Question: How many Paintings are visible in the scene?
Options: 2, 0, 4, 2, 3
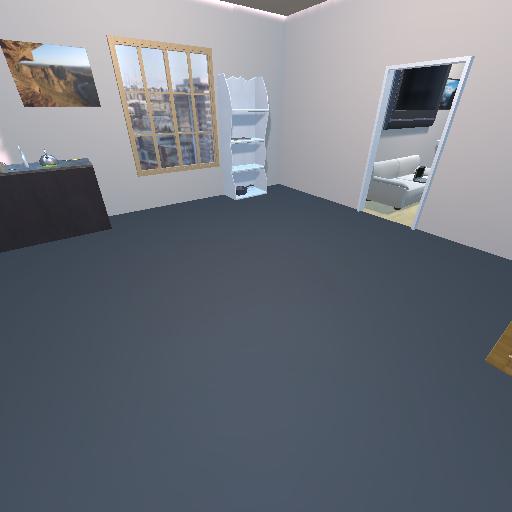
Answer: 2